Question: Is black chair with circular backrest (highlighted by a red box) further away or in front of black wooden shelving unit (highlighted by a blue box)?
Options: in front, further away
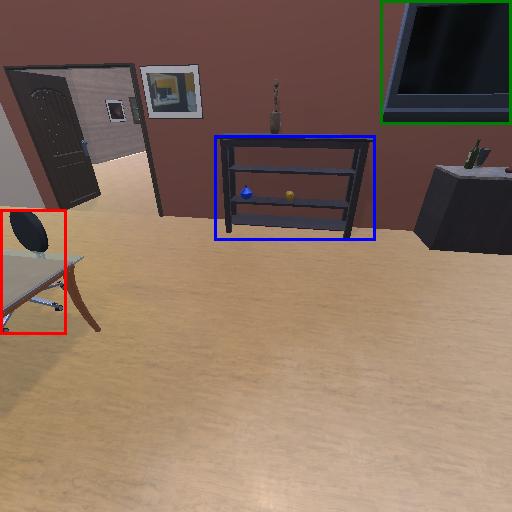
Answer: in front